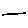
Label: line